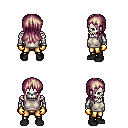
a pixel art fantasy rpg character, male body template, skeleton, white sleeveless shirt, gold greaves, white blonde unkempt hairstyle, gold gloves, black shoes, four views (front, back, left, right), 2x2 character sprite sheet, small pixel art, hard edges, no anti-aliasing